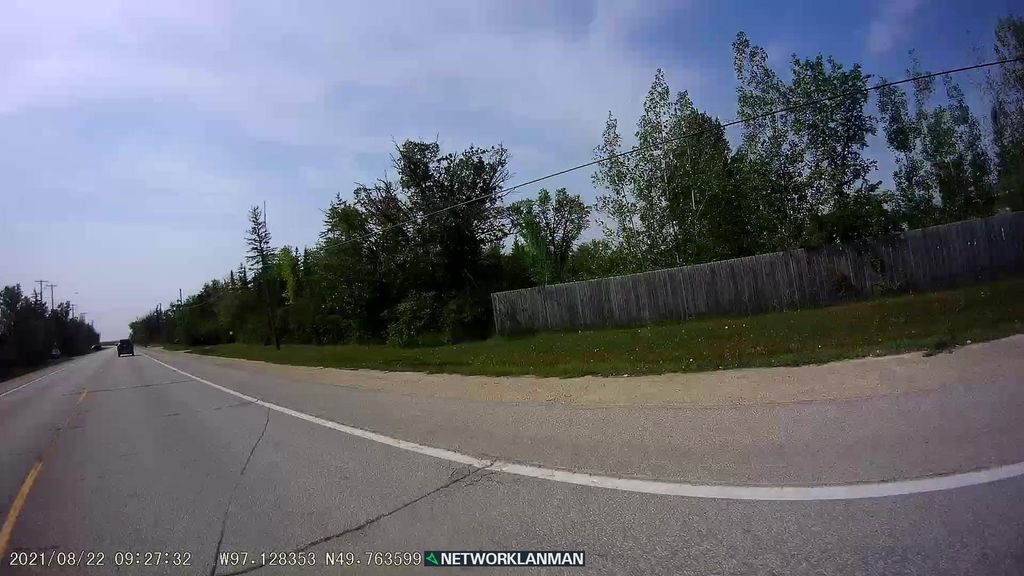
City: winnipeg